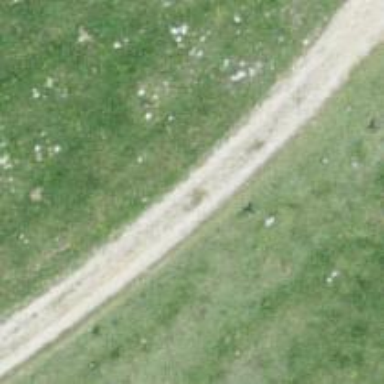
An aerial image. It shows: Track on the ground with grade 2 tracktype.